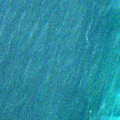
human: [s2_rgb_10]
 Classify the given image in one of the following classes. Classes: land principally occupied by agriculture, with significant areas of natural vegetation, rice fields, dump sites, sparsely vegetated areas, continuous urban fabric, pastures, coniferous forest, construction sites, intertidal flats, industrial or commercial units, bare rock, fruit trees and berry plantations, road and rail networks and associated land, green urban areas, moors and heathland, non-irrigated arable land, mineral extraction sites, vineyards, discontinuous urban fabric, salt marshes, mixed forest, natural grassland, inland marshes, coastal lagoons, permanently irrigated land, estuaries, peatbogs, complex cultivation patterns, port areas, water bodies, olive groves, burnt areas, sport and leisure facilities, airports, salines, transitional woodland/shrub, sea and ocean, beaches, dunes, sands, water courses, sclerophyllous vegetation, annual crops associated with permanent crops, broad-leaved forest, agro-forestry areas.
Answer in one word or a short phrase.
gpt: sea and ocean